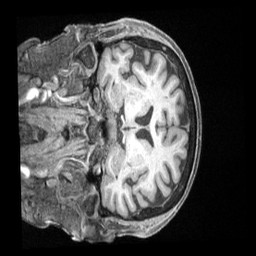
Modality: T1w
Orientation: coronal
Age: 69
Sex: female
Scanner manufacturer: siemens
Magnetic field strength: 3 T
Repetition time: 2.5 s
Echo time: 0.00222 s